Brain MRI, t1w sequence, axial 2D slice.
Patient: age 38, sex F, weight 78 kg, height 1.78 m
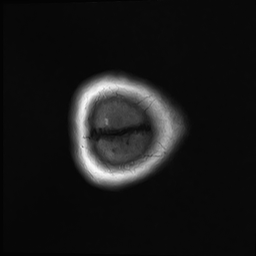